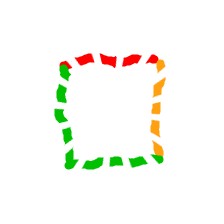
Shape: square